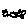
Label: cloud